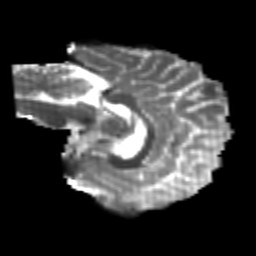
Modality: T2w
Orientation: sagittal
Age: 25
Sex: female
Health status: healthy
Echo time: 0.074 s